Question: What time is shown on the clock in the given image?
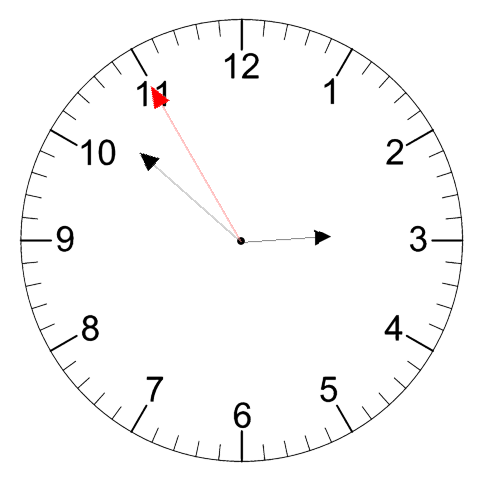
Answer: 02:51:55